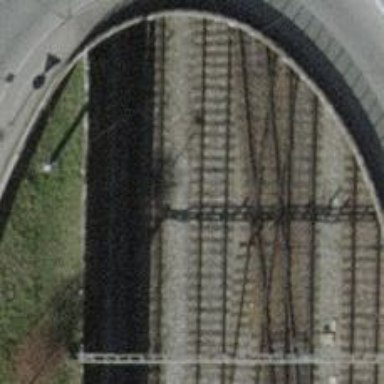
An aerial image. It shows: Rail siding with electrified tracks using contact line.